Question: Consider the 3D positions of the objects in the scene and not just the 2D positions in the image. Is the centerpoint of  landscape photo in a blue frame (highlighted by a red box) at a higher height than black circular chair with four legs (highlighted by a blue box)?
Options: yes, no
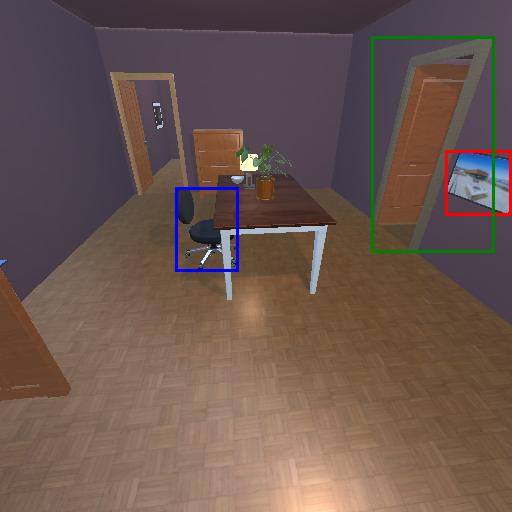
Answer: yes